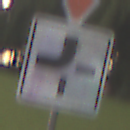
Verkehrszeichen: VerlaufVorfahrtsstrasse2
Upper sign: VorfahrtGewaehren
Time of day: SunriseSunset
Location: Outdoor (Nature)
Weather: Clear
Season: NotSpecified
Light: Natural